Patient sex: F
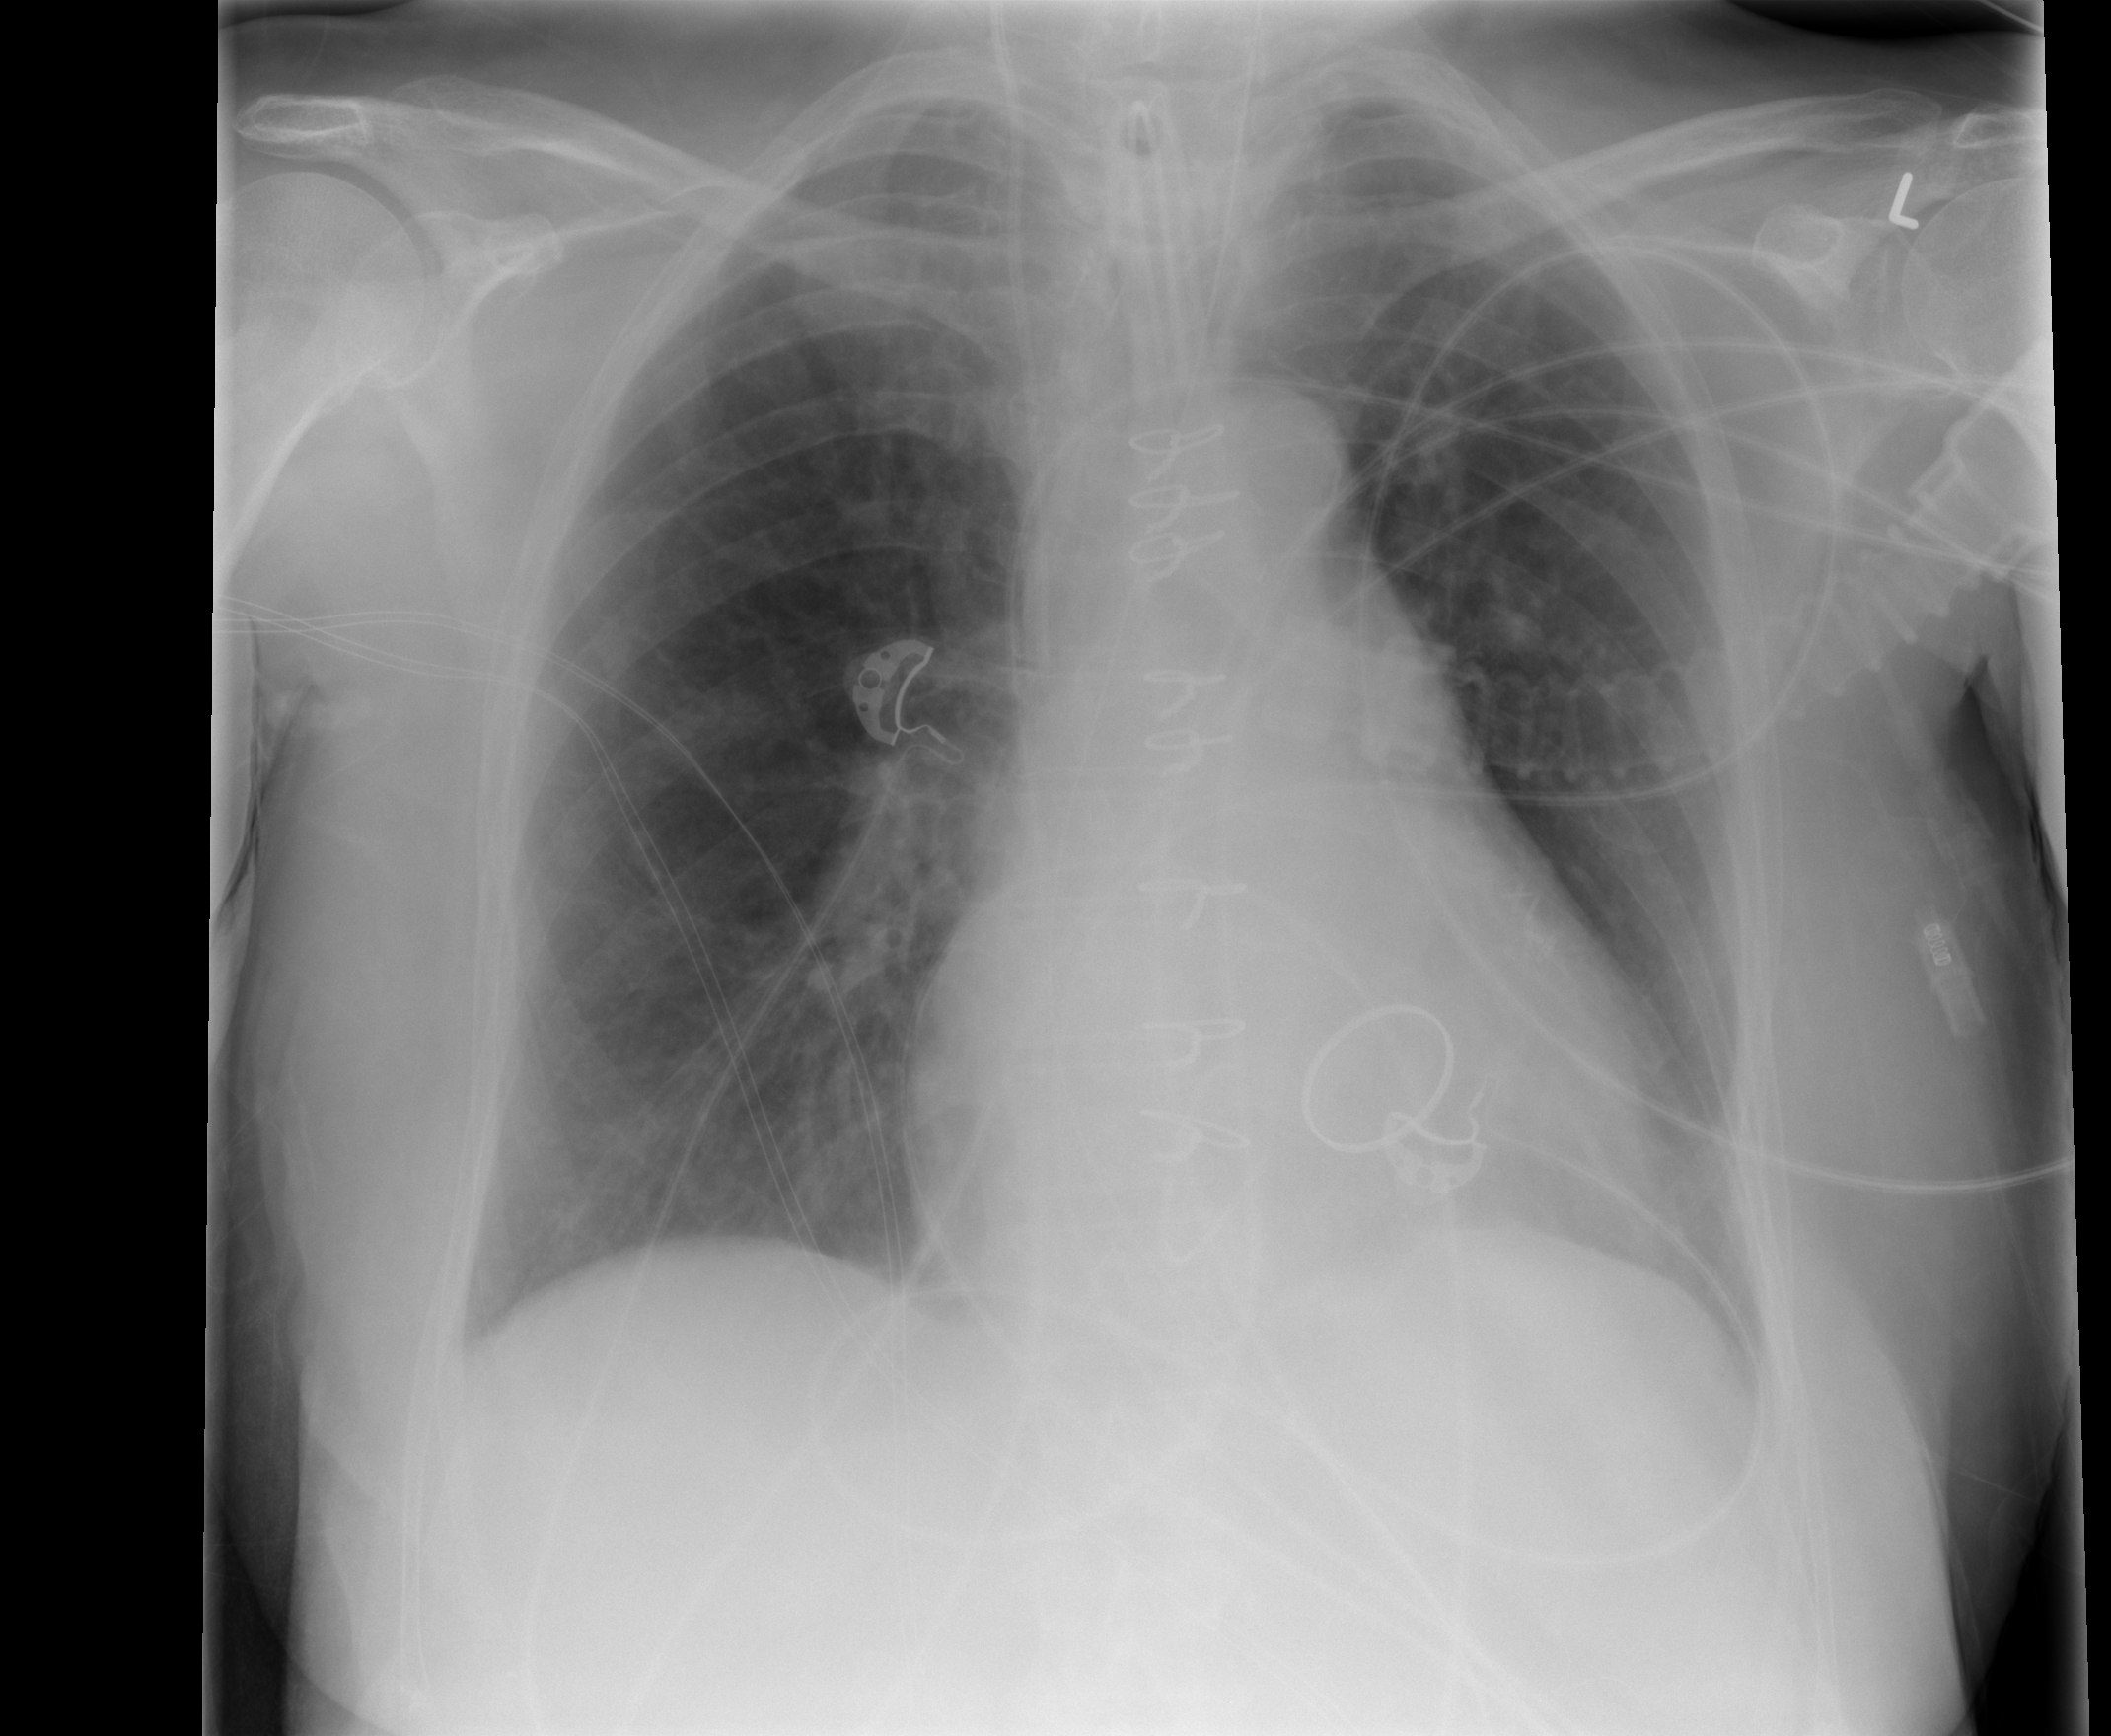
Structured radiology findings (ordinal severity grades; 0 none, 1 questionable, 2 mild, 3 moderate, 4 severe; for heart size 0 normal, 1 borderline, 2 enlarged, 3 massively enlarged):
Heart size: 1
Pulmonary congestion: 0
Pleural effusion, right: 1
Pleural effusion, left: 0
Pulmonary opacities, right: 0
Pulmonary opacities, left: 0
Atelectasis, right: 0
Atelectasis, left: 0